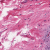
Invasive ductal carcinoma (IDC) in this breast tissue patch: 0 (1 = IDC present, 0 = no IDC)